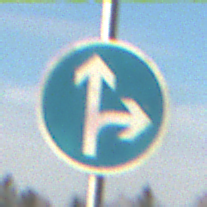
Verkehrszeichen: VorgeschriebeneFahrtrichtungGeradeausOderRechts
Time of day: MorningAfternoon
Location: Outdoor (Nature)
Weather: Clear
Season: NotSpecified
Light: Natural